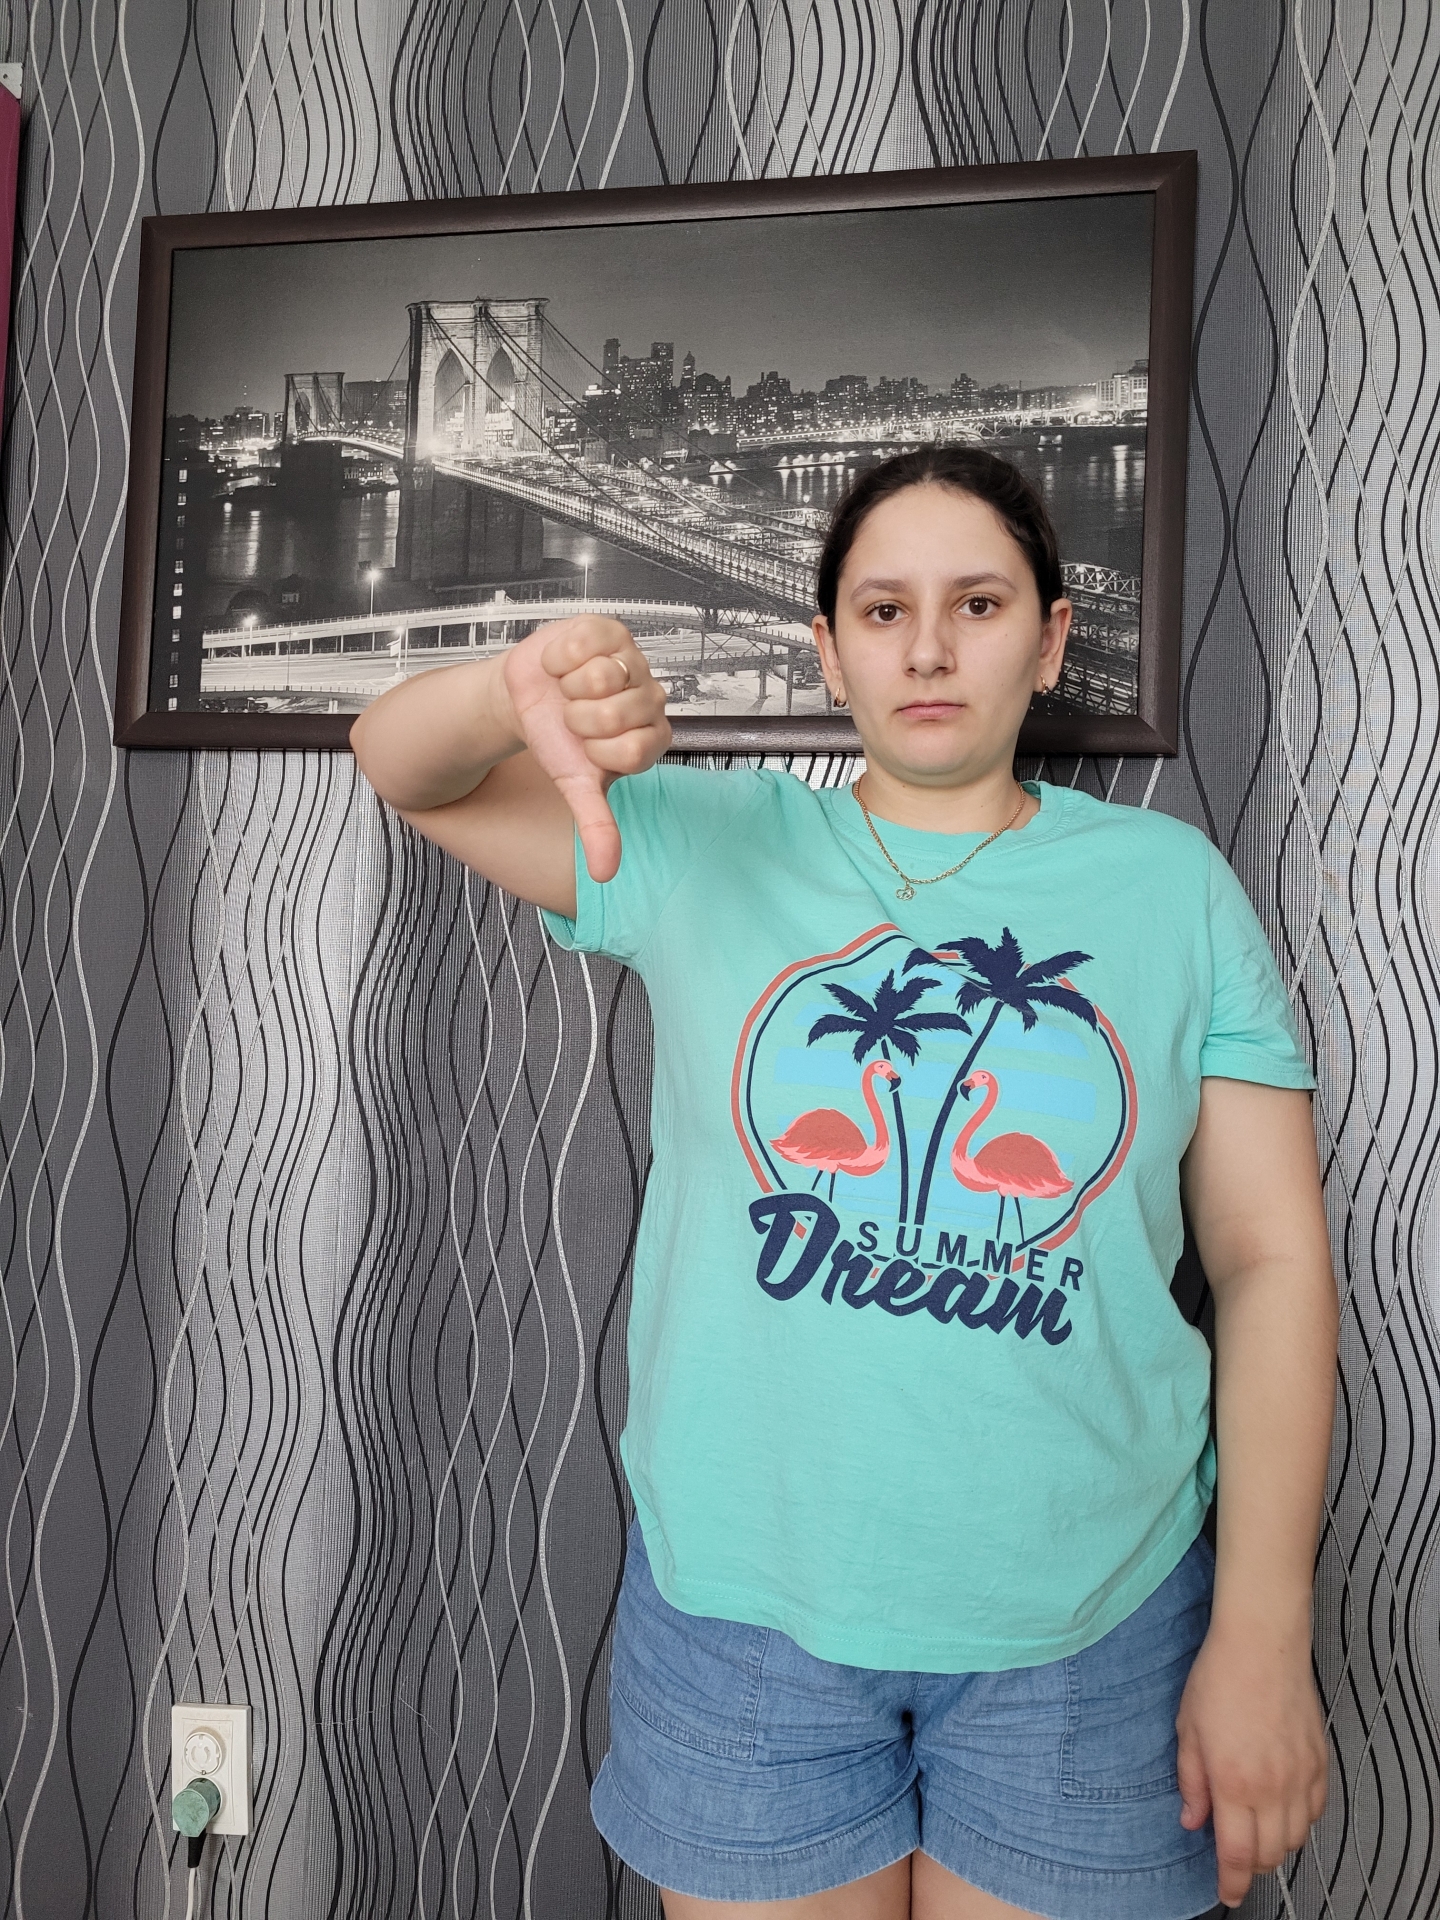
Label: clear